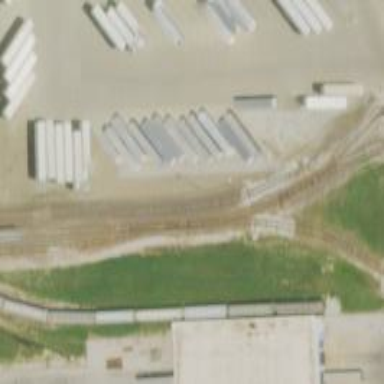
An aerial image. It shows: Trap point for railway derailment prevention.